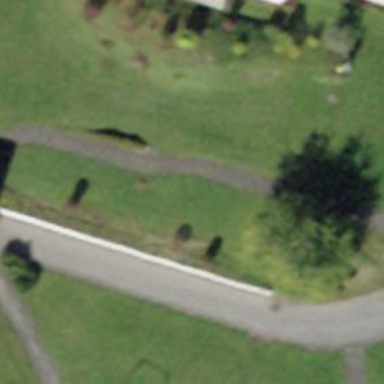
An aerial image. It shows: Path made of paving stones.